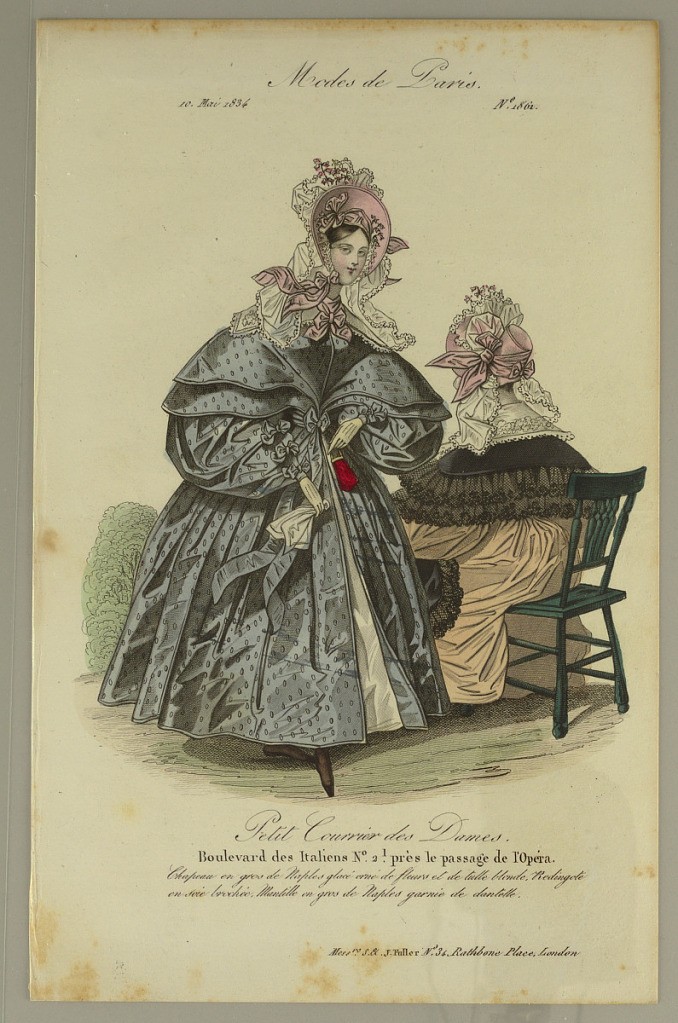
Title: Fashion Plate from Le Mercure des Salons, Modes de Paris
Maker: S & J Fuller, British, 1809 - 1862
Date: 1836
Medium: Wood engraving, brush and watercolor on paper
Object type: Print
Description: Two women in pink and white bonnets. One at left stands in a blue redingote; the other sits at right in a cream one trimmed with black. Title and publisher's name below.